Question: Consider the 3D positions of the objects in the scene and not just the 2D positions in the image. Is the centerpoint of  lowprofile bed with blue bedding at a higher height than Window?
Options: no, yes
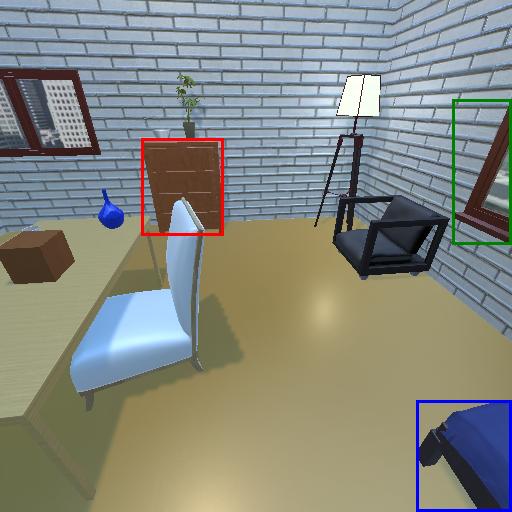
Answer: no